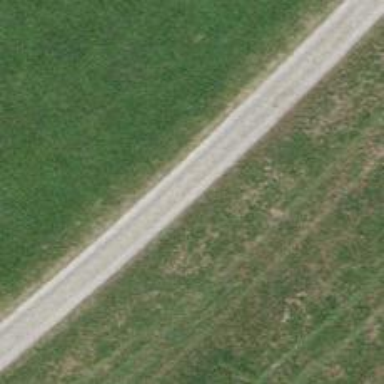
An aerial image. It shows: Gravel track with grade2 quality.